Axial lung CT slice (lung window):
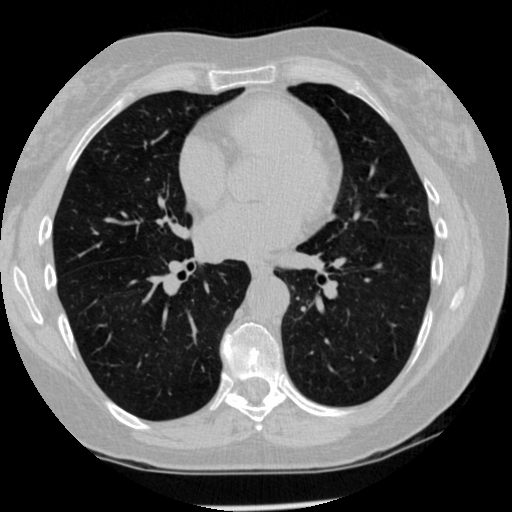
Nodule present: no